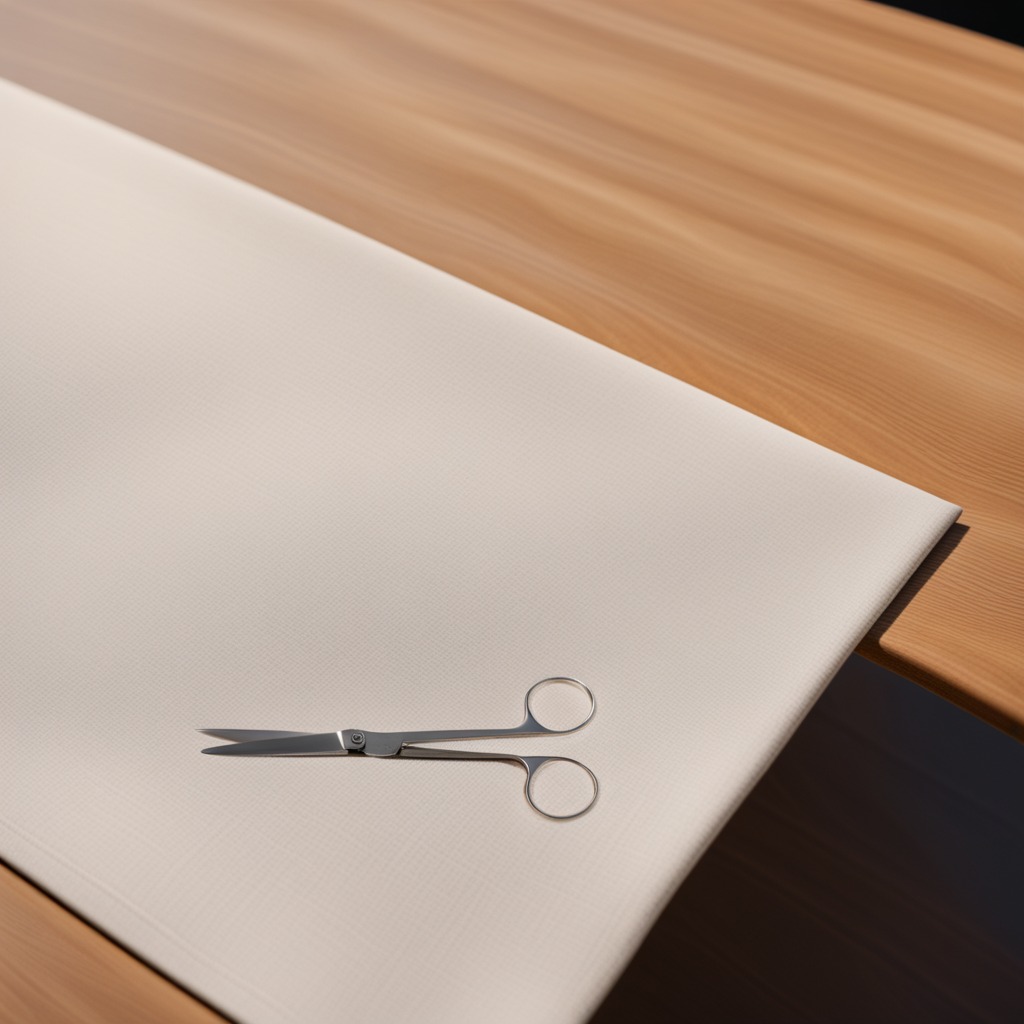
A scissor lying on a wooden table in an outdoor workshop during daytime bright natural light soft shadows worn but beneath the cloth